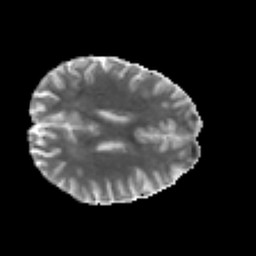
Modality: MD
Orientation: axial
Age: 27
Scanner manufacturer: philips
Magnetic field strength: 3 T
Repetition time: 8.6 s
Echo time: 0.127 s